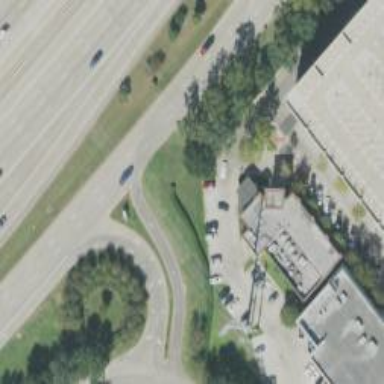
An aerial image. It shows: Service road with sidewalk on the left.